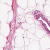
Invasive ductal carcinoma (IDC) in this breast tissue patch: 0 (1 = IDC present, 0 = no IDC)